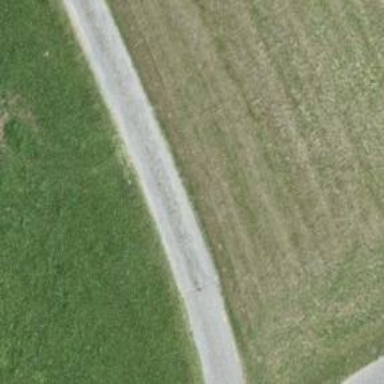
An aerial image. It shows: Service road with compacted surface.